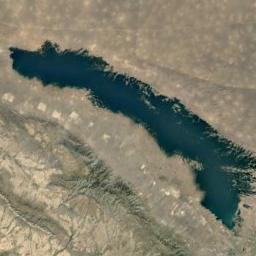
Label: lake